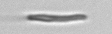
Label: fiber